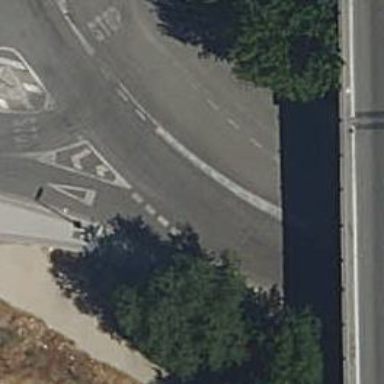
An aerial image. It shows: Tertiary link road with asphalt surface. It also serves as bicycle road.